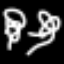
Label: squiggle